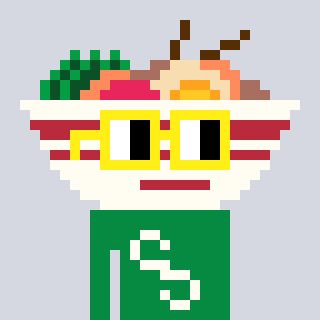
a pixel art character with square yellow glasses, a noodles-shaped head and a green-colored body on a cool background